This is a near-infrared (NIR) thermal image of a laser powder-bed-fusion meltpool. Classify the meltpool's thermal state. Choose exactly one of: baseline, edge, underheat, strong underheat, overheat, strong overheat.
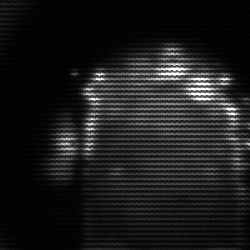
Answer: baseline